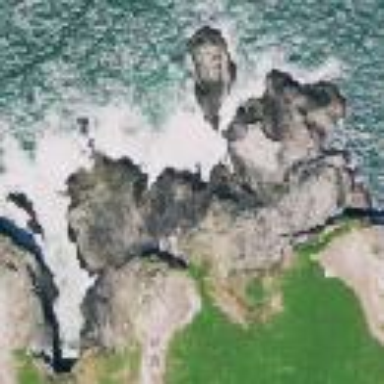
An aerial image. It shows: Natural rock reef.